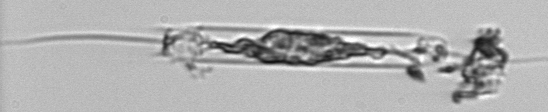
Label: Ditylum_brightwellii